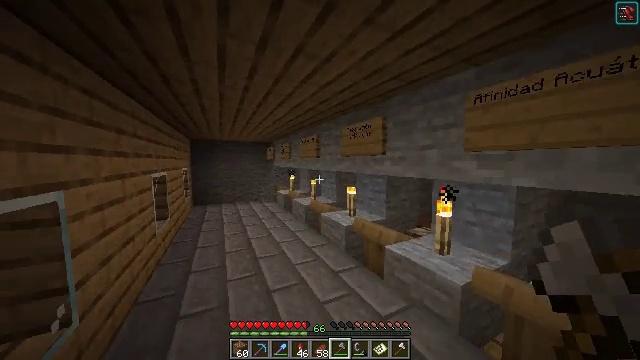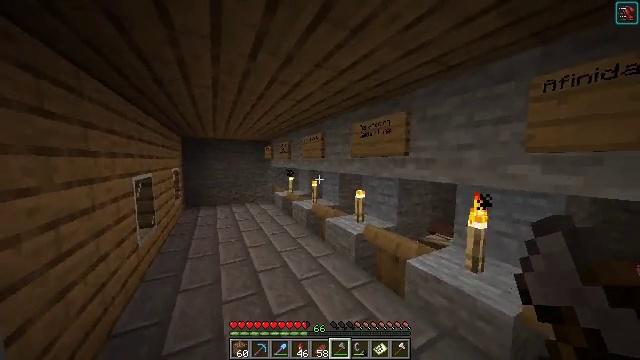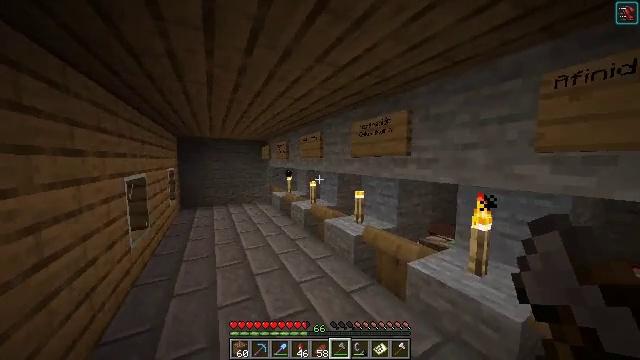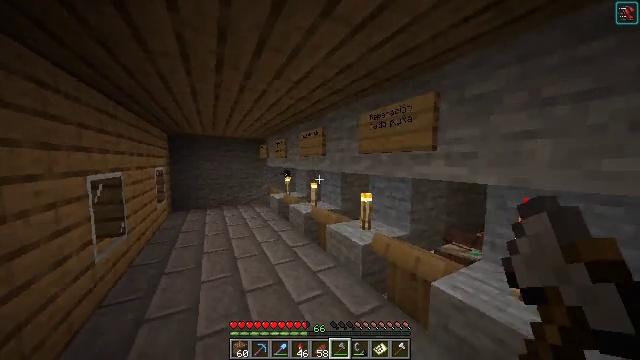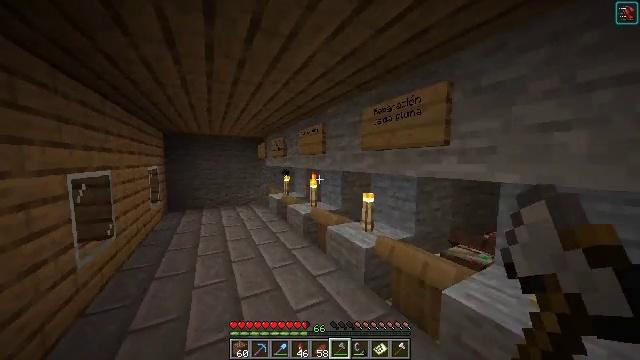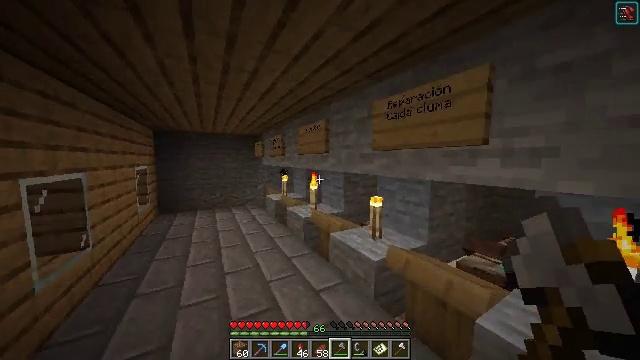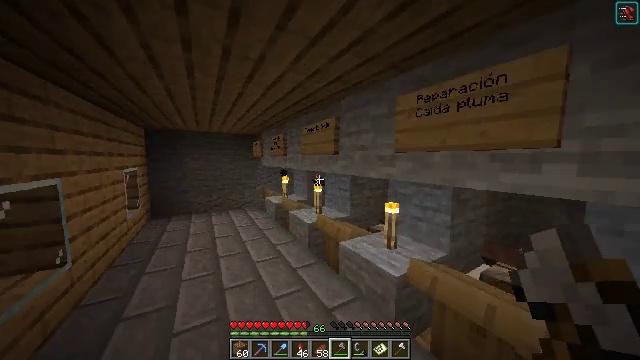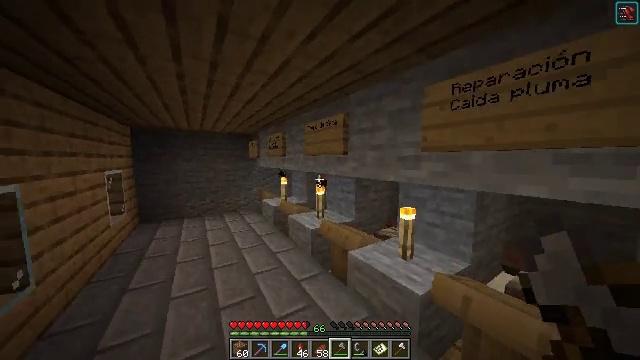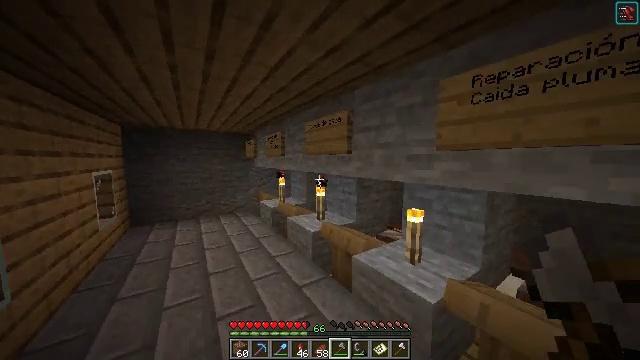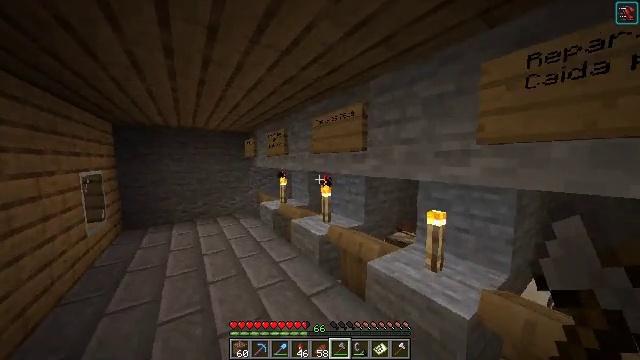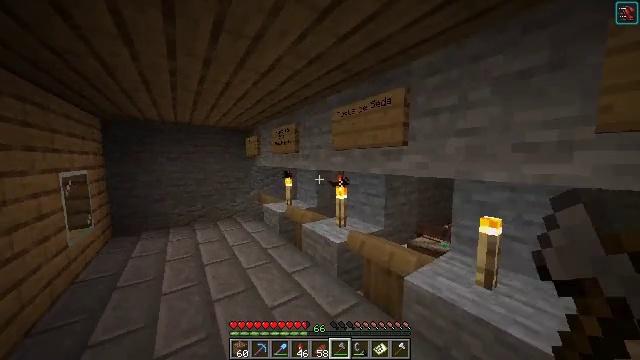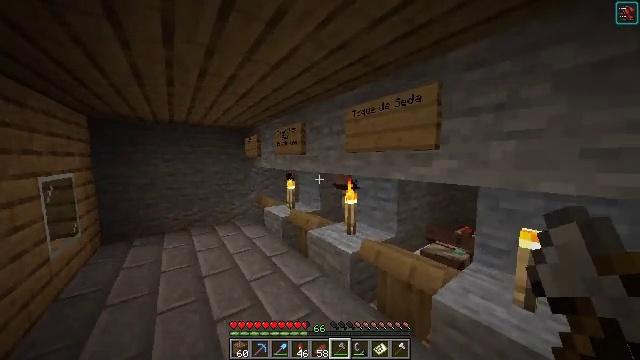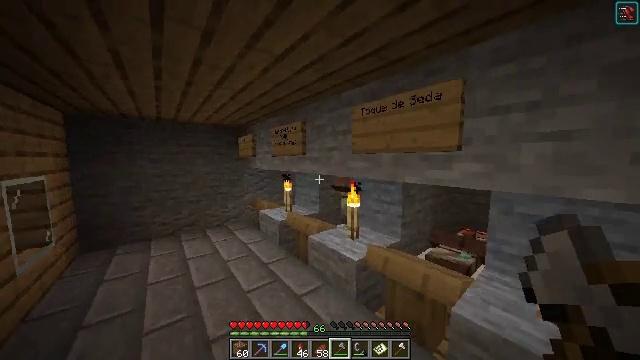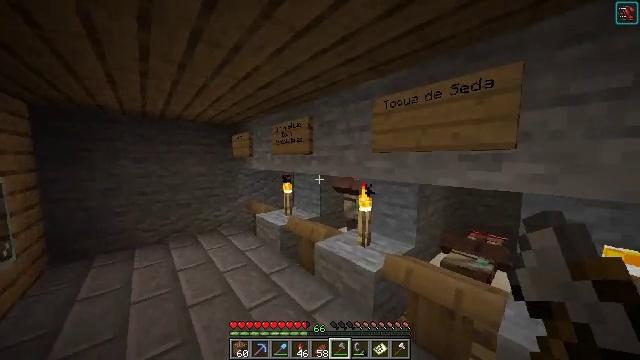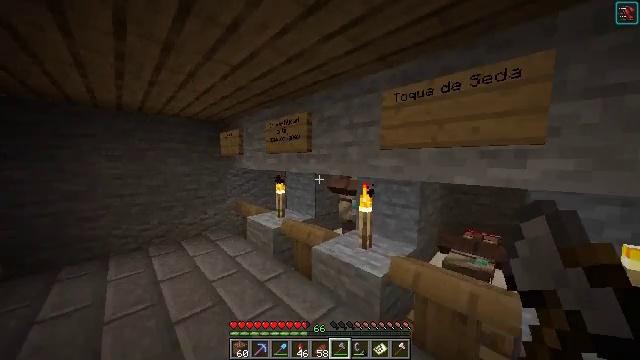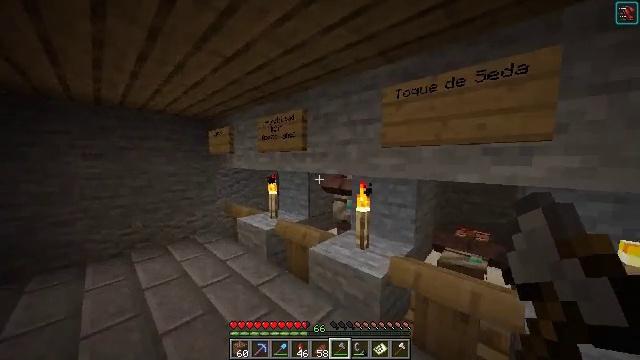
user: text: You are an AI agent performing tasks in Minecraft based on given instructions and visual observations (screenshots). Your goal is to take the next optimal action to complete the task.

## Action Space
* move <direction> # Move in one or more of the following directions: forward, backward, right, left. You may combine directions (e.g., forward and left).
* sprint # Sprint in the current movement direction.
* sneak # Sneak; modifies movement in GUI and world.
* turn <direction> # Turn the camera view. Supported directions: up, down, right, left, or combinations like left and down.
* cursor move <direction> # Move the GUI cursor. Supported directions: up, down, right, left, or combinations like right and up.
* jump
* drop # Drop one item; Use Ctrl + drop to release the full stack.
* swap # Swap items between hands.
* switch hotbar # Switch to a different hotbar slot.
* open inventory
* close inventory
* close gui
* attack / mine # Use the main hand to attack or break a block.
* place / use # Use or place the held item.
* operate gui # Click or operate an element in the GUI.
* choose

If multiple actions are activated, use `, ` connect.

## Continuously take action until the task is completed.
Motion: motion action
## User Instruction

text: Collect the oak wall sign by mining it.
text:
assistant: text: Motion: move forward, turn right
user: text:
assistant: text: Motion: move forward
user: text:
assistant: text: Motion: move forward
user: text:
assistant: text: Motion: move forward
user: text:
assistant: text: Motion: move forward and move left
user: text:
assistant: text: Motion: move forward and move left, turn right
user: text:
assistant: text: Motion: move forward, turn right
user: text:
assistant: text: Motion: move forward and move left, turn right
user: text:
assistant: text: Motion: move forward and move left
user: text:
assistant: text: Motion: move forward and move left, turn right
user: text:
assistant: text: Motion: move forward and move left, turn right
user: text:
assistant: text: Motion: move forward and move left, turn right
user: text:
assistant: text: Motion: move forward and move left, turn right
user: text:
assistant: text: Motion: move forward and move left, turn right
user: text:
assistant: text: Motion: move forward and move left, turn right
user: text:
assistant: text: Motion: move forward and move left, turn right
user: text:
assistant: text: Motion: move forward and move left, turn right
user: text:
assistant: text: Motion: move forward and move left, turn right
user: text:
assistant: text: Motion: move forward, turn right
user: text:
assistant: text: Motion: turn right
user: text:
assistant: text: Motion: no_op
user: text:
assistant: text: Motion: no_op
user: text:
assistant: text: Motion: no_op
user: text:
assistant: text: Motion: no_op
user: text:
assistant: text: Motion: no_op
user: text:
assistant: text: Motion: no_op
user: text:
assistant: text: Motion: no_op
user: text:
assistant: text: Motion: move forward, turn down
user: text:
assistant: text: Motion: move forward, turn right and down
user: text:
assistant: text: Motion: move forward, turn down